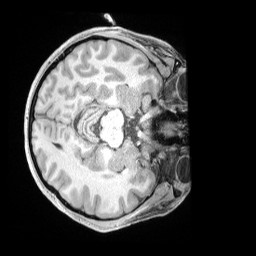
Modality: T1w
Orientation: axial
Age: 35
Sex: female
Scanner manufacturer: siemens
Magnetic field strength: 3 T
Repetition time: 2 s
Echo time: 0.00211 s